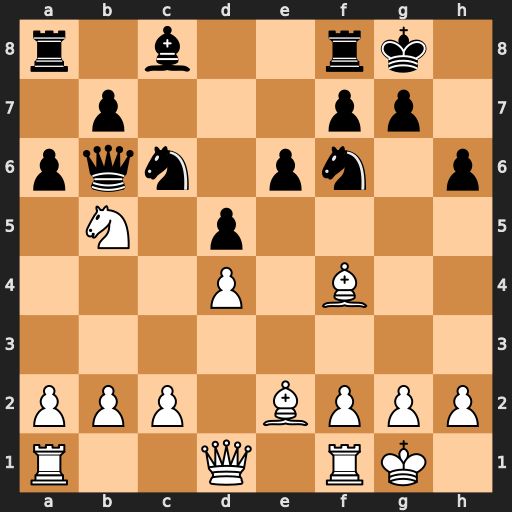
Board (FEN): r1b2rk1/1p3pp1/pqn1pn1p/1N1p4/3P1B2/8/PPP1BPPP/R2Q1RK1
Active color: w
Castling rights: -
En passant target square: -
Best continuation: Bc7 Qxb5 Bxb5